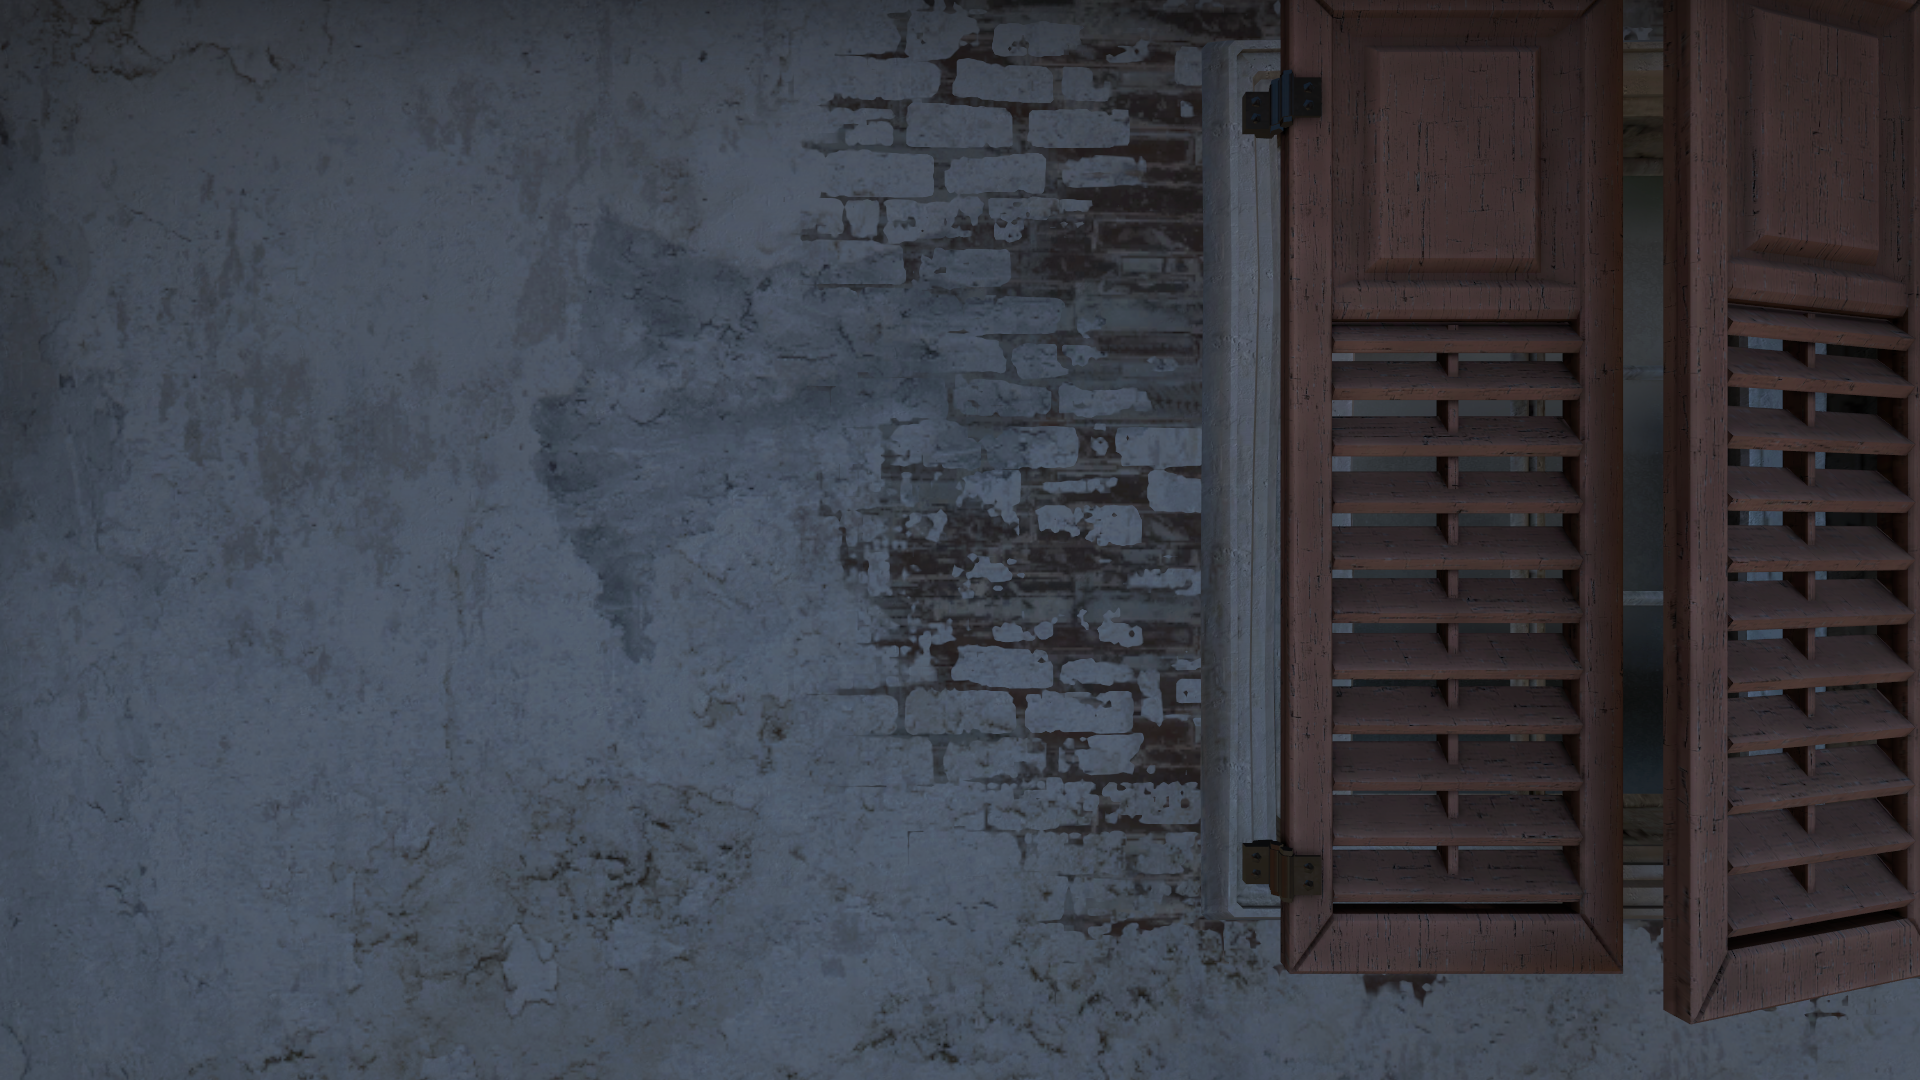
Map: de_inferno